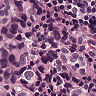
Metastatic tissue present: yes